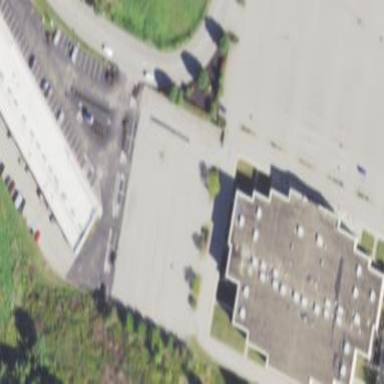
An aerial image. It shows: Building.